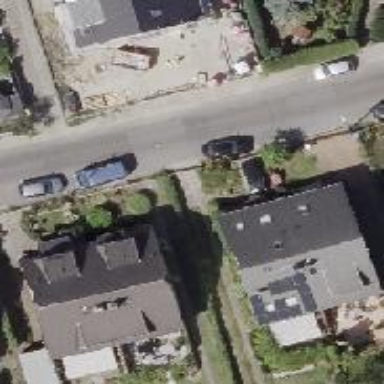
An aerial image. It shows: Asphalt road in residential area.